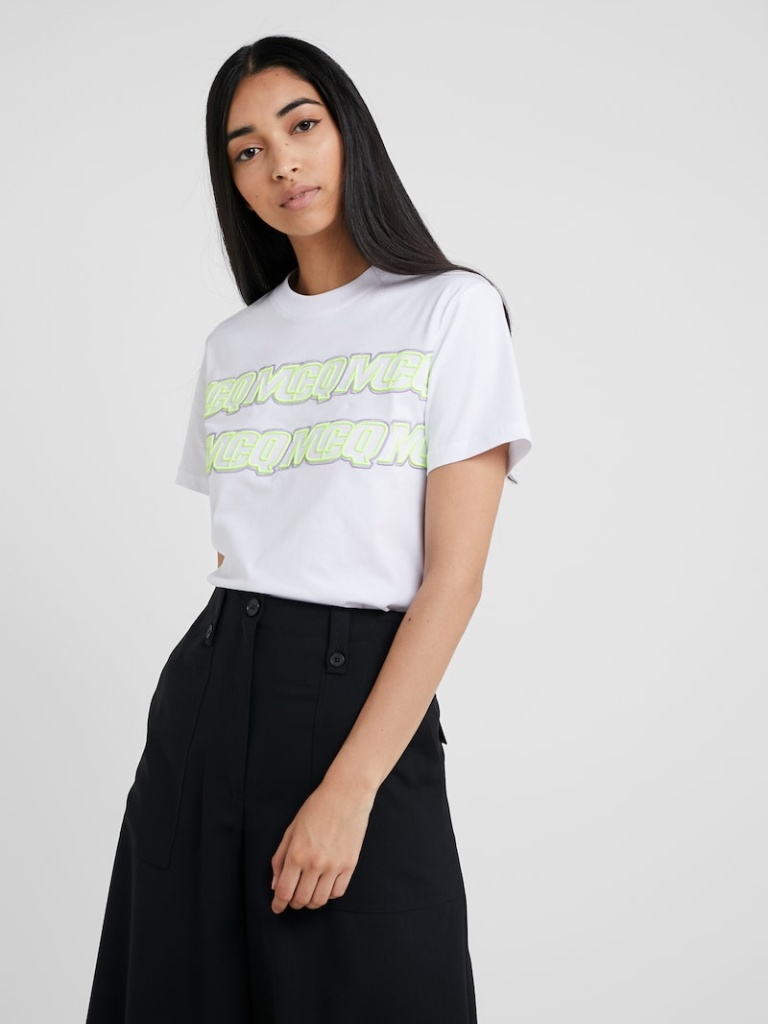
cotton relaxed short sleeve hip length Untucked crew t-shirt